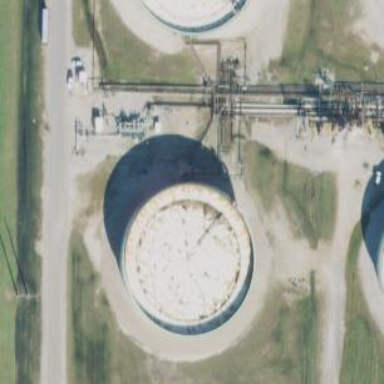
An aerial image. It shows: Storage tank created as man-made structure.